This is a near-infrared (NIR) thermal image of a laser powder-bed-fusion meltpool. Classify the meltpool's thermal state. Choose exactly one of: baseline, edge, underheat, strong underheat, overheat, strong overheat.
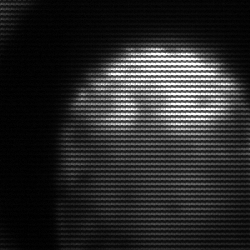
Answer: strong underheat